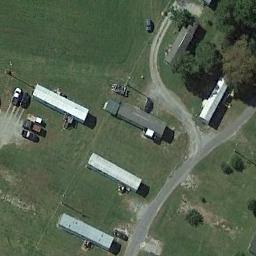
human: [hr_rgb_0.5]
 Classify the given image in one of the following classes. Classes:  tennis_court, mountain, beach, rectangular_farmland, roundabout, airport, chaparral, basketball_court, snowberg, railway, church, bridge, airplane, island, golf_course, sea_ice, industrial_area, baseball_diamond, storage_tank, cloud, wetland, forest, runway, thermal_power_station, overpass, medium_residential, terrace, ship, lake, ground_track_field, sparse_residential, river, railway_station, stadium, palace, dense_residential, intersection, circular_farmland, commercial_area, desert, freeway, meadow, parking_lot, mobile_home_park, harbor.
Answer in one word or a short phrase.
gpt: mobile_home_park